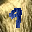
Label: 9